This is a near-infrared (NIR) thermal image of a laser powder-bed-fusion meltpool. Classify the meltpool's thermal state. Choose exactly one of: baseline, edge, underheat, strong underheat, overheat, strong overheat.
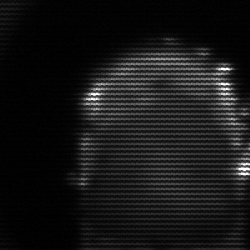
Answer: baseline